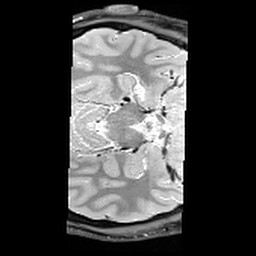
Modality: PDw
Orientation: axial
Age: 22
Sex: male
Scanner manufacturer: siemens
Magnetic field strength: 3 T
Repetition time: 6.49 s
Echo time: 0.016 s